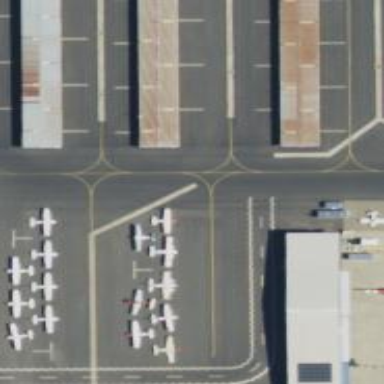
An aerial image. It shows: Image of taxiway at airport.